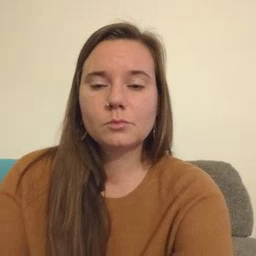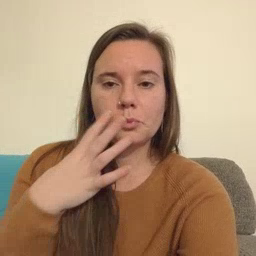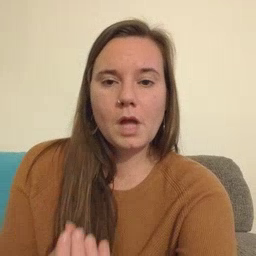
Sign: wet